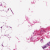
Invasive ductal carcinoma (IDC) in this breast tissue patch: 0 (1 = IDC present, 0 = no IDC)